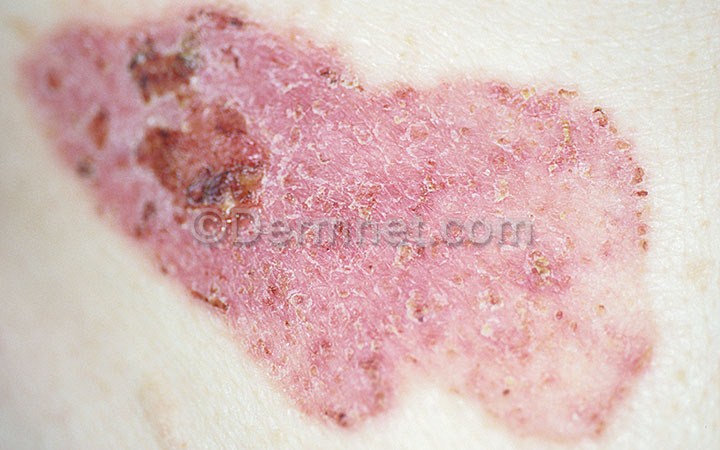
Disease: Actinic Keratosis Basal Cell Carcinoma and other Malignant Lesions